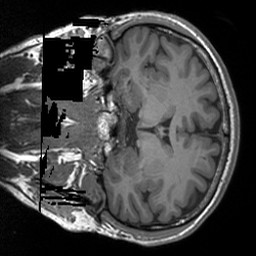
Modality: T1w
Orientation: coronal
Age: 27
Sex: male
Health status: healthy
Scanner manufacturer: siemens
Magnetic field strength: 3 T
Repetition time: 1.9 s
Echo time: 0.00252 s